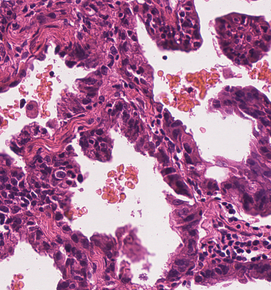
Tumor epithelial tissue: yes
Tumor-associated stroma tissue: yes
Normal tissue: no